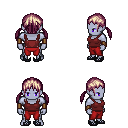
a pixel art fantasy rpg character, male body template, dark elf, purple skin, maroon pirate shirt, red pants, white blonde twin-tailed hairstyle, leather bracers, ghillies, four views (front, back, left, right), 2x2 character sprite sheet, small pixel art, hard edges, no anti-aliasing